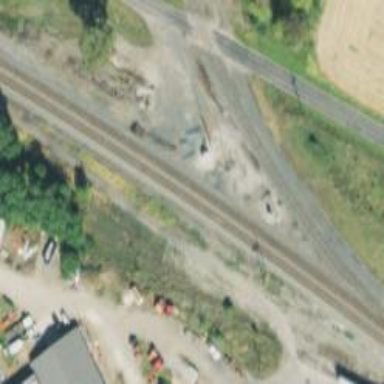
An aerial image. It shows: Outdoor signal box located near the railway.